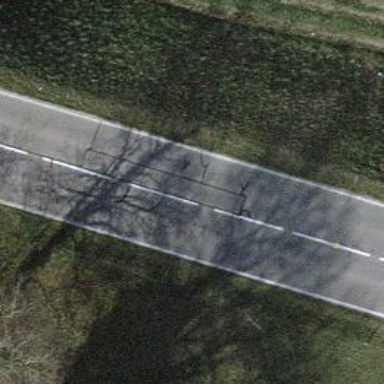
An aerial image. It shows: Secondary road with asphalt surface.